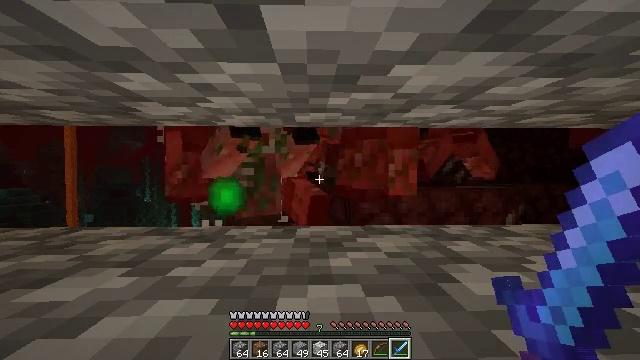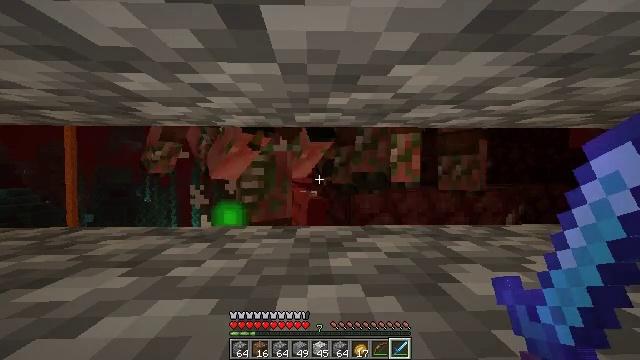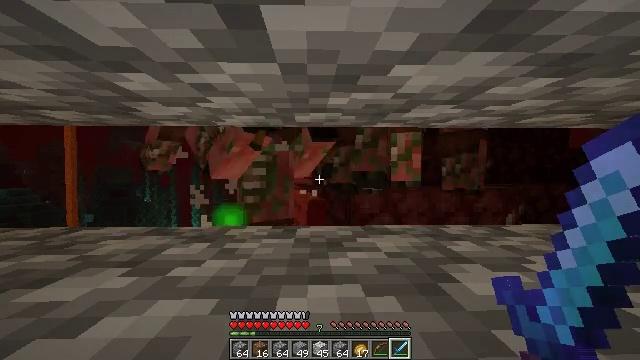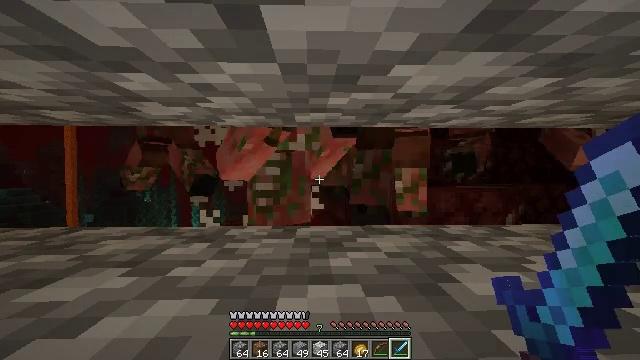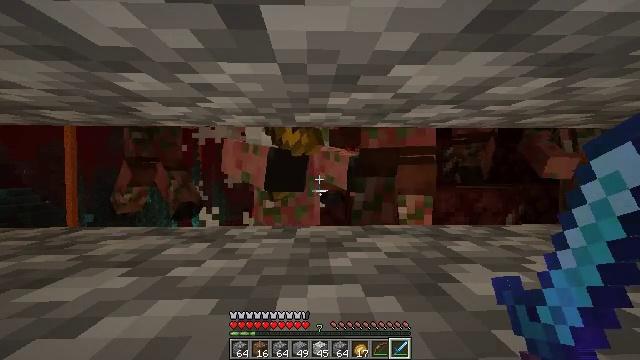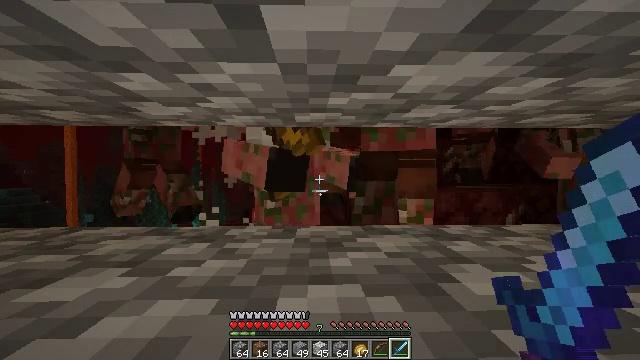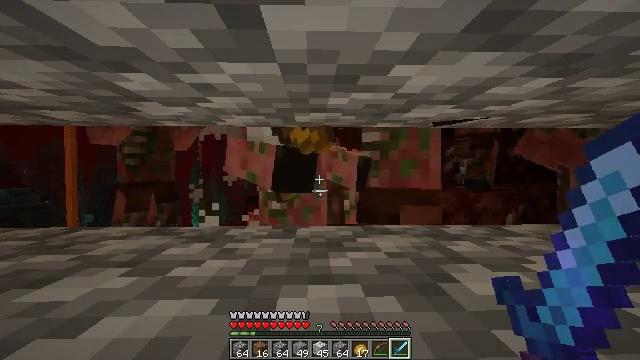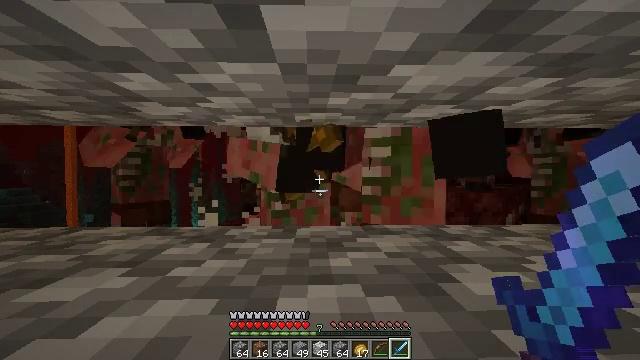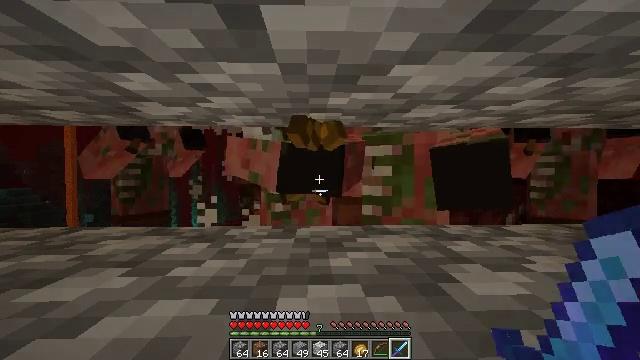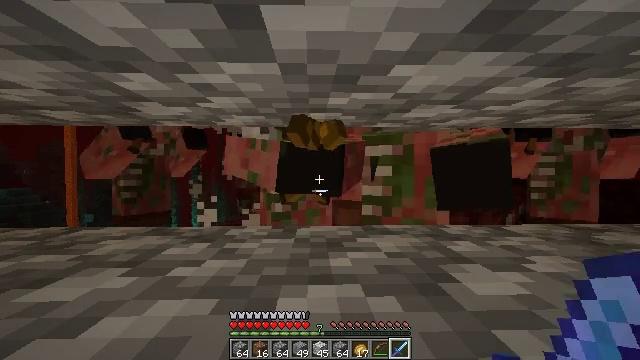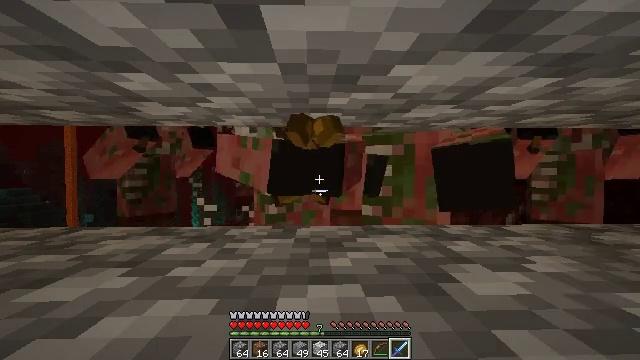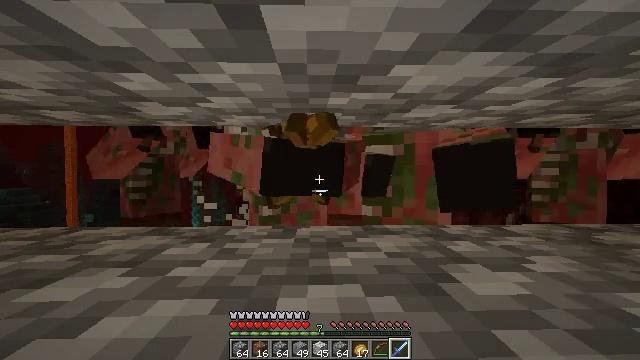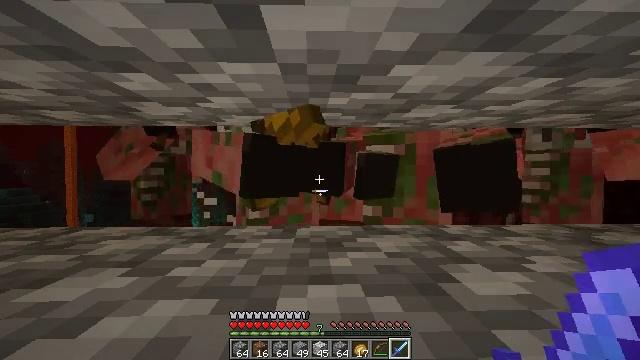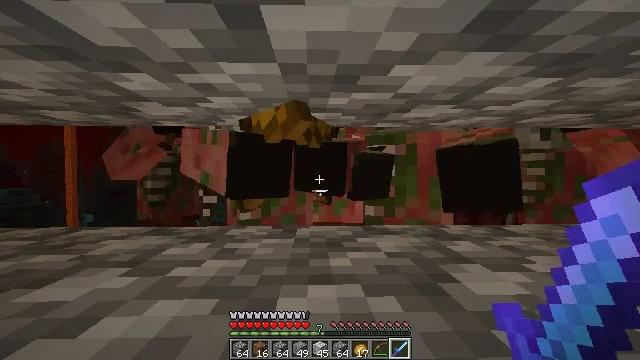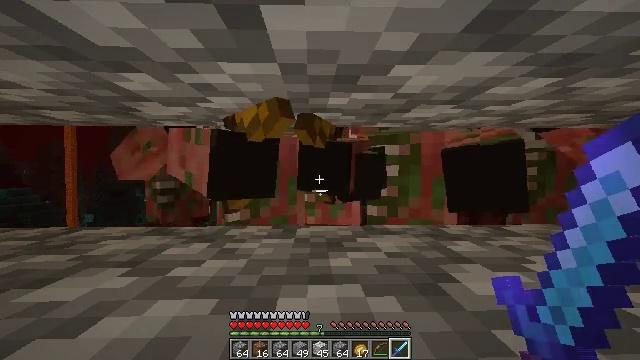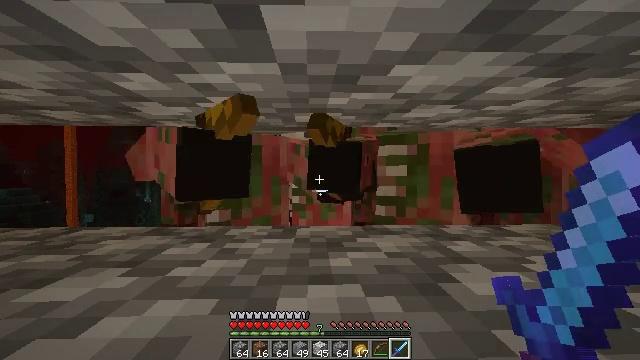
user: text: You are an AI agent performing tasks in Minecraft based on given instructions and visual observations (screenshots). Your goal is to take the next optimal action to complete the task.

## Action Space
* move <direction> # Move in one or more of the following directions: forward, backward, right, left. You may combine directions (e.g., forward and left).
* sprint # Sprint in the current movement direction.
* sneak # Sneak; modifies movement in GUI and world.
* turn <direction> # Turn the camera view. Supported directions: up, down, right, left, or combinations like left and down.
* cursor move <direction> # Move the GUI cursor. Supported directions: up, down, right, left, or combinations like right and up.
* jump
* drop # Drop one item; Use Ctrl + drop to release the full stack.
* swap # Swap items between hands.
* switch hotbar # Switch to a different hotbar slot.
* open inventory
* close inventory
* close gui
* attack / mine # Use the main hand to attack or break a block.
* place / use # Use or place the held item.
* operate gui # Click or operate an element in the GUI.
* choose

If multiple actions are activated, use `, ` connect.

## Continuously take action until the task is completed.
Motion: motion action
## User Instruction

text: Face a hostile mob.
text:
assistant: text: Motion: no_op
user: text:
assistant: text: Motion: no_op
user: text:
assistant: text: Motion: no_op
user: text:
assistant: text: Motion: no_op
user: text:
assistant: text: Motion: no_op
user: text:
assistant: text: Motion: no_op
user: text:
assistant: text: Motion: no_op
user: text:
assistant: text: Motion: no_op
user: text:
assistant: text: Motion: no_op
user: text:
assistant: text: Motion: no_op
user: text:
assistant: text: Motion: no_op
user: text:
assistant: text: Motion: no_op
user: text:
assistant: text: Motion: no_op
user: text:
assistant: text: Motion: no_op
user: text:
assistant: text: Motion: no_op
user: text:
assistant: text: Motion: no_op
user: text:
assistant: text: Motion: attack / mine
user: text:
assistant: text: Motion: attack / mine
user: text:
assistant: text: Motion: attack / mine
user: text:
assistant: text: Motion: attack / mine
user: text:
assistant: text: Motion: no_op
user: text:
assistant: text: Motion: no_op
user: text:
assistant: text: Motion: no_op